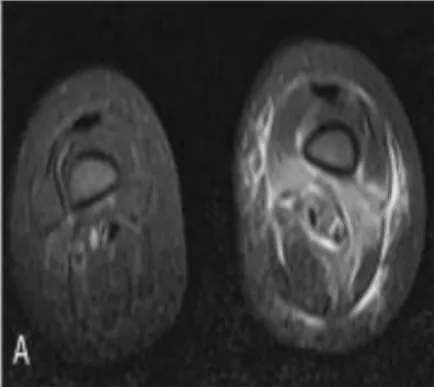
Axial.
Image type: radiology (mri)